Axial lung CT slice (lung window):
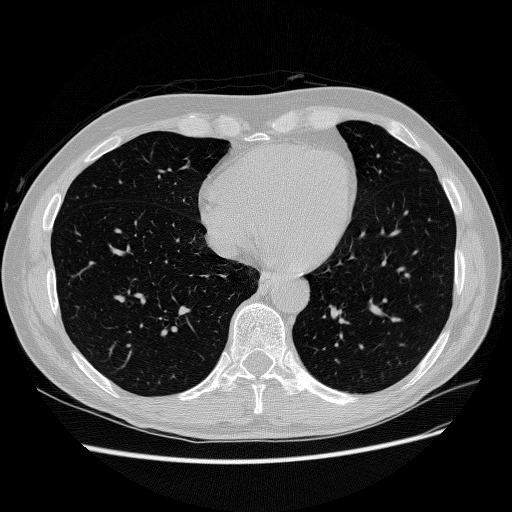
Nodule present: no